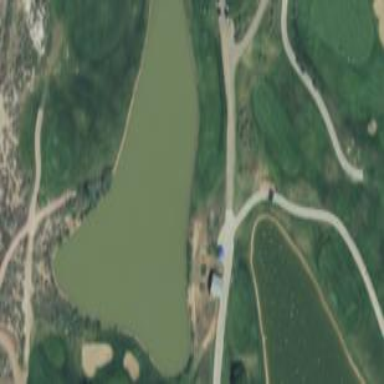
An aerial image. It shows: Picturesque lake serving as water hazard on golf course.